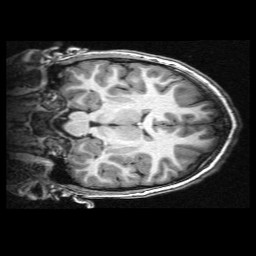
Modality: T1w
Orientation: coronal
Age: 10
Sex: male
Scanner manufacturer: siemens
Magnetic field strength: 3 T
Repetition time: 2.3 s
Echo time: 0.00336 s